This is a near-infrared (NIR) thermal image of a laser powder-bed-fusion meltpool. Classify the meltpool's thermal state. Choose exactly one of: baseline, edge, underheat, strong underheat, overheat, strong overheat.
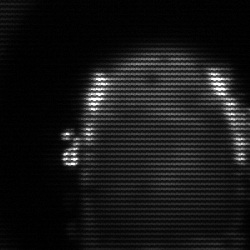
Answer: baseline